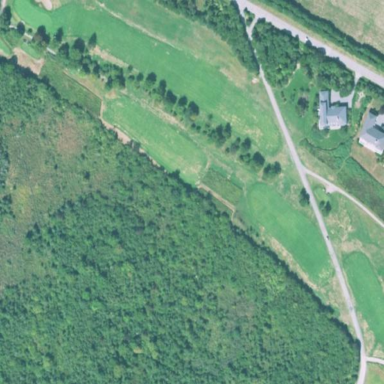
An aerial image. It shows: Area with grass used as rough in golf course.